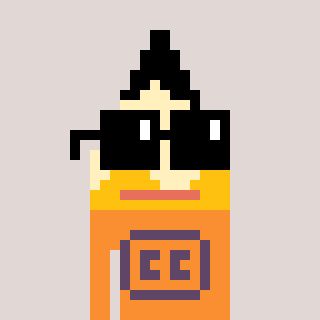
a pixel art character with square black sunglasses, a pencil-shaped head and a orange-colored body on a warm background